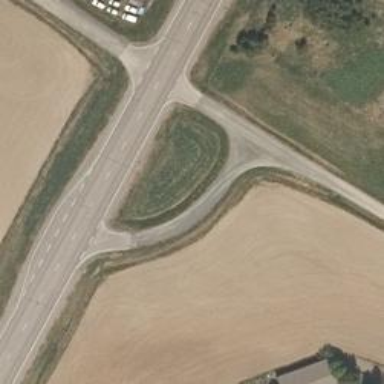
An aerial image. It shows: Unclassified road with jughandle junction.